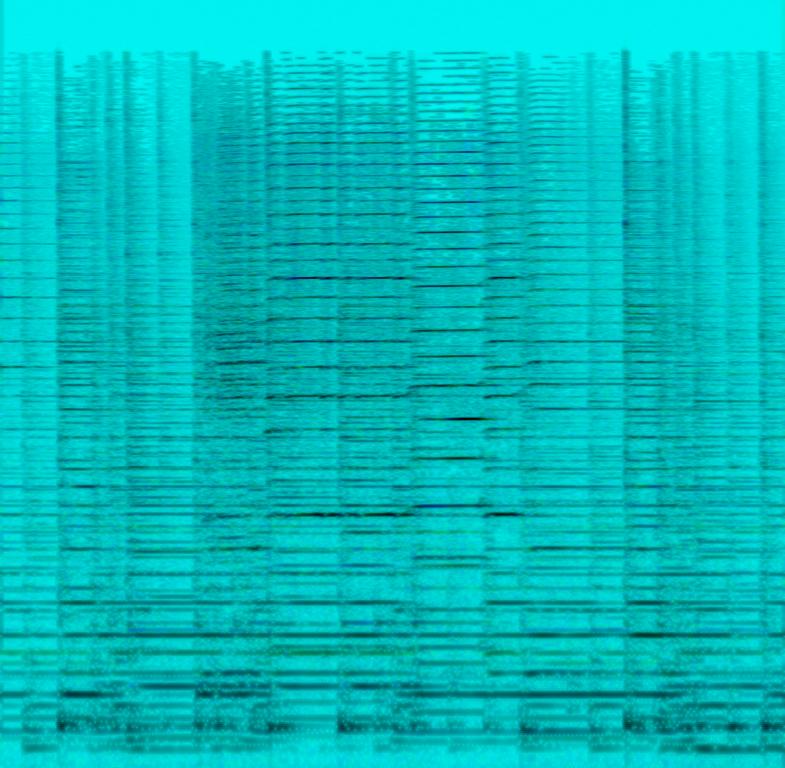
This folk song features a harmonica playing the main melody. The harmonica plays three descending notes. This is followed by a double stop being played a total of nine times in groupings of two, three, three and one time. Then it plays a higher note going down a descending scale of two more notes. This is accompanied by an acoustic guitar strumming chords. The mood of this song is sad. This song can be played at a house party.